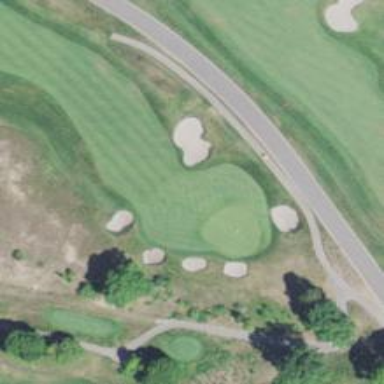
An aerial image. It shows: View of golf hole.